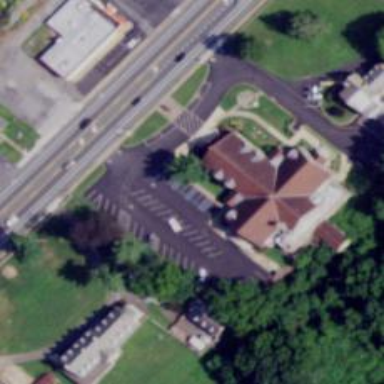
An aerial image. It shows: Beautiful church building.